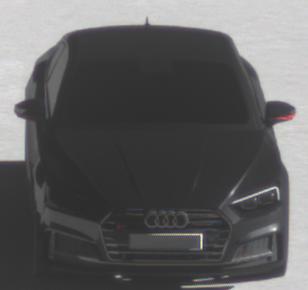
Make: Audi
Model: S5 Sportback
Detailed model: 8T Facelift
Model produced from: 2011
Model produced until: 2016
Doors: 5
Color: black
Road condition: dry road
Daytime: morning or afternoon
Contrast: high contrast